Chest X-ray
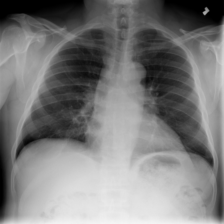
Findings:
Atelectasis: negative
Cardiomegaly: negative
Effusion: negative
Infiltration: negative
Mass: negative
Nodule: negative
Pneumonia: negative
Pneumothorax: negative
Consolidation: negative
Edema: negative
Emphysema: negative
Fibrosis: negative
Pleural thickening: negative
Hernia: negative